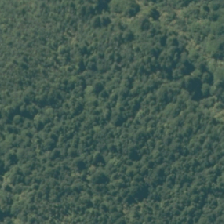
Land cover: indigenous_forest